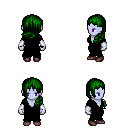
a pixel art fantasy rpg character, female body template, dark elf, purple skin, black robe, magenta pants, green left-swept hairstyle, white cloth bracers, maroon shoes, four views (front, back, left, right), 2x2 character sprite sheet, small pixel art, hard edges, no anti-aliasing